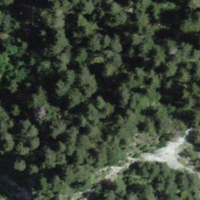
EUNIS habitat code: 43
Species observed at this site:
Silene nutans